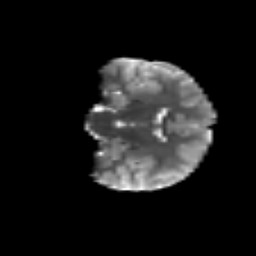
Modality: T2w
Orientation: coronal
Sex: female
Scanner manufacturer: siemens
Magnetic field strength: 3 T
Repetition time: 5 s
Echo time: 0.071 s